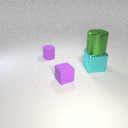
small purple rubber cube in front of large cyan metal cube